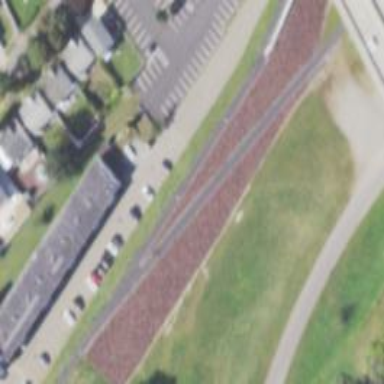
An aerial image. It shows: Asphalt path with embankment. The trail visibility is excellent.